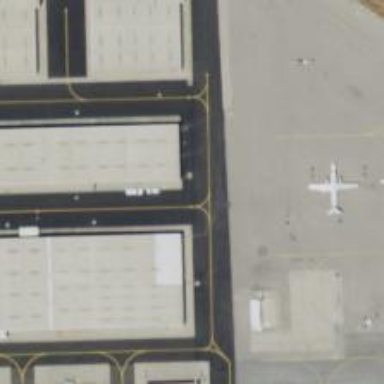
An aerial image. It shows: Taxiway at the airport with asphalt surface.